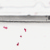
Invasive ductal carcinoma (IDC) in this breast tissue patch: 0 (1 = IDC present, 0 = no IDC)